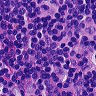
Metastatic tissue present: no